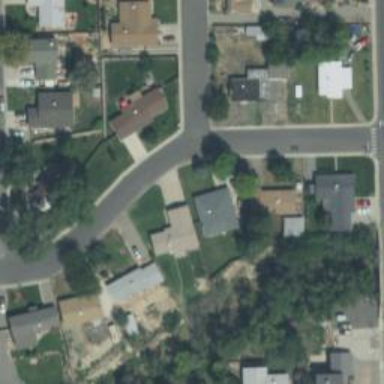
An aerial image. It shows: Residential road with separate asphalt sidewalk.